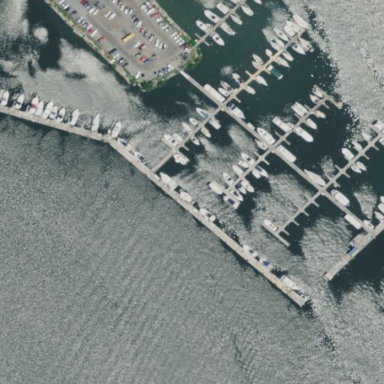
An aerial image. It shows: Marina on leisure land.